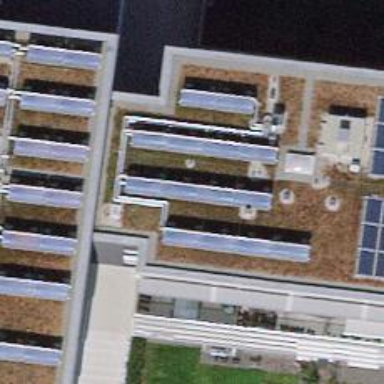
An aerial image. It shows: Solar power generator on the roof. It is solar thermal collector.